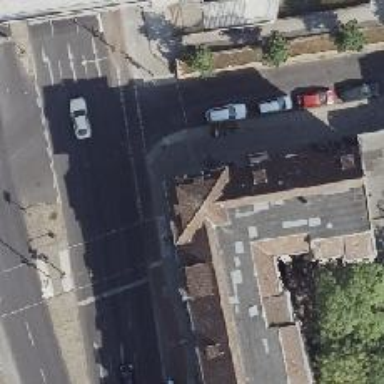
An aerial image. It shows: Pub.